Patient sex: M
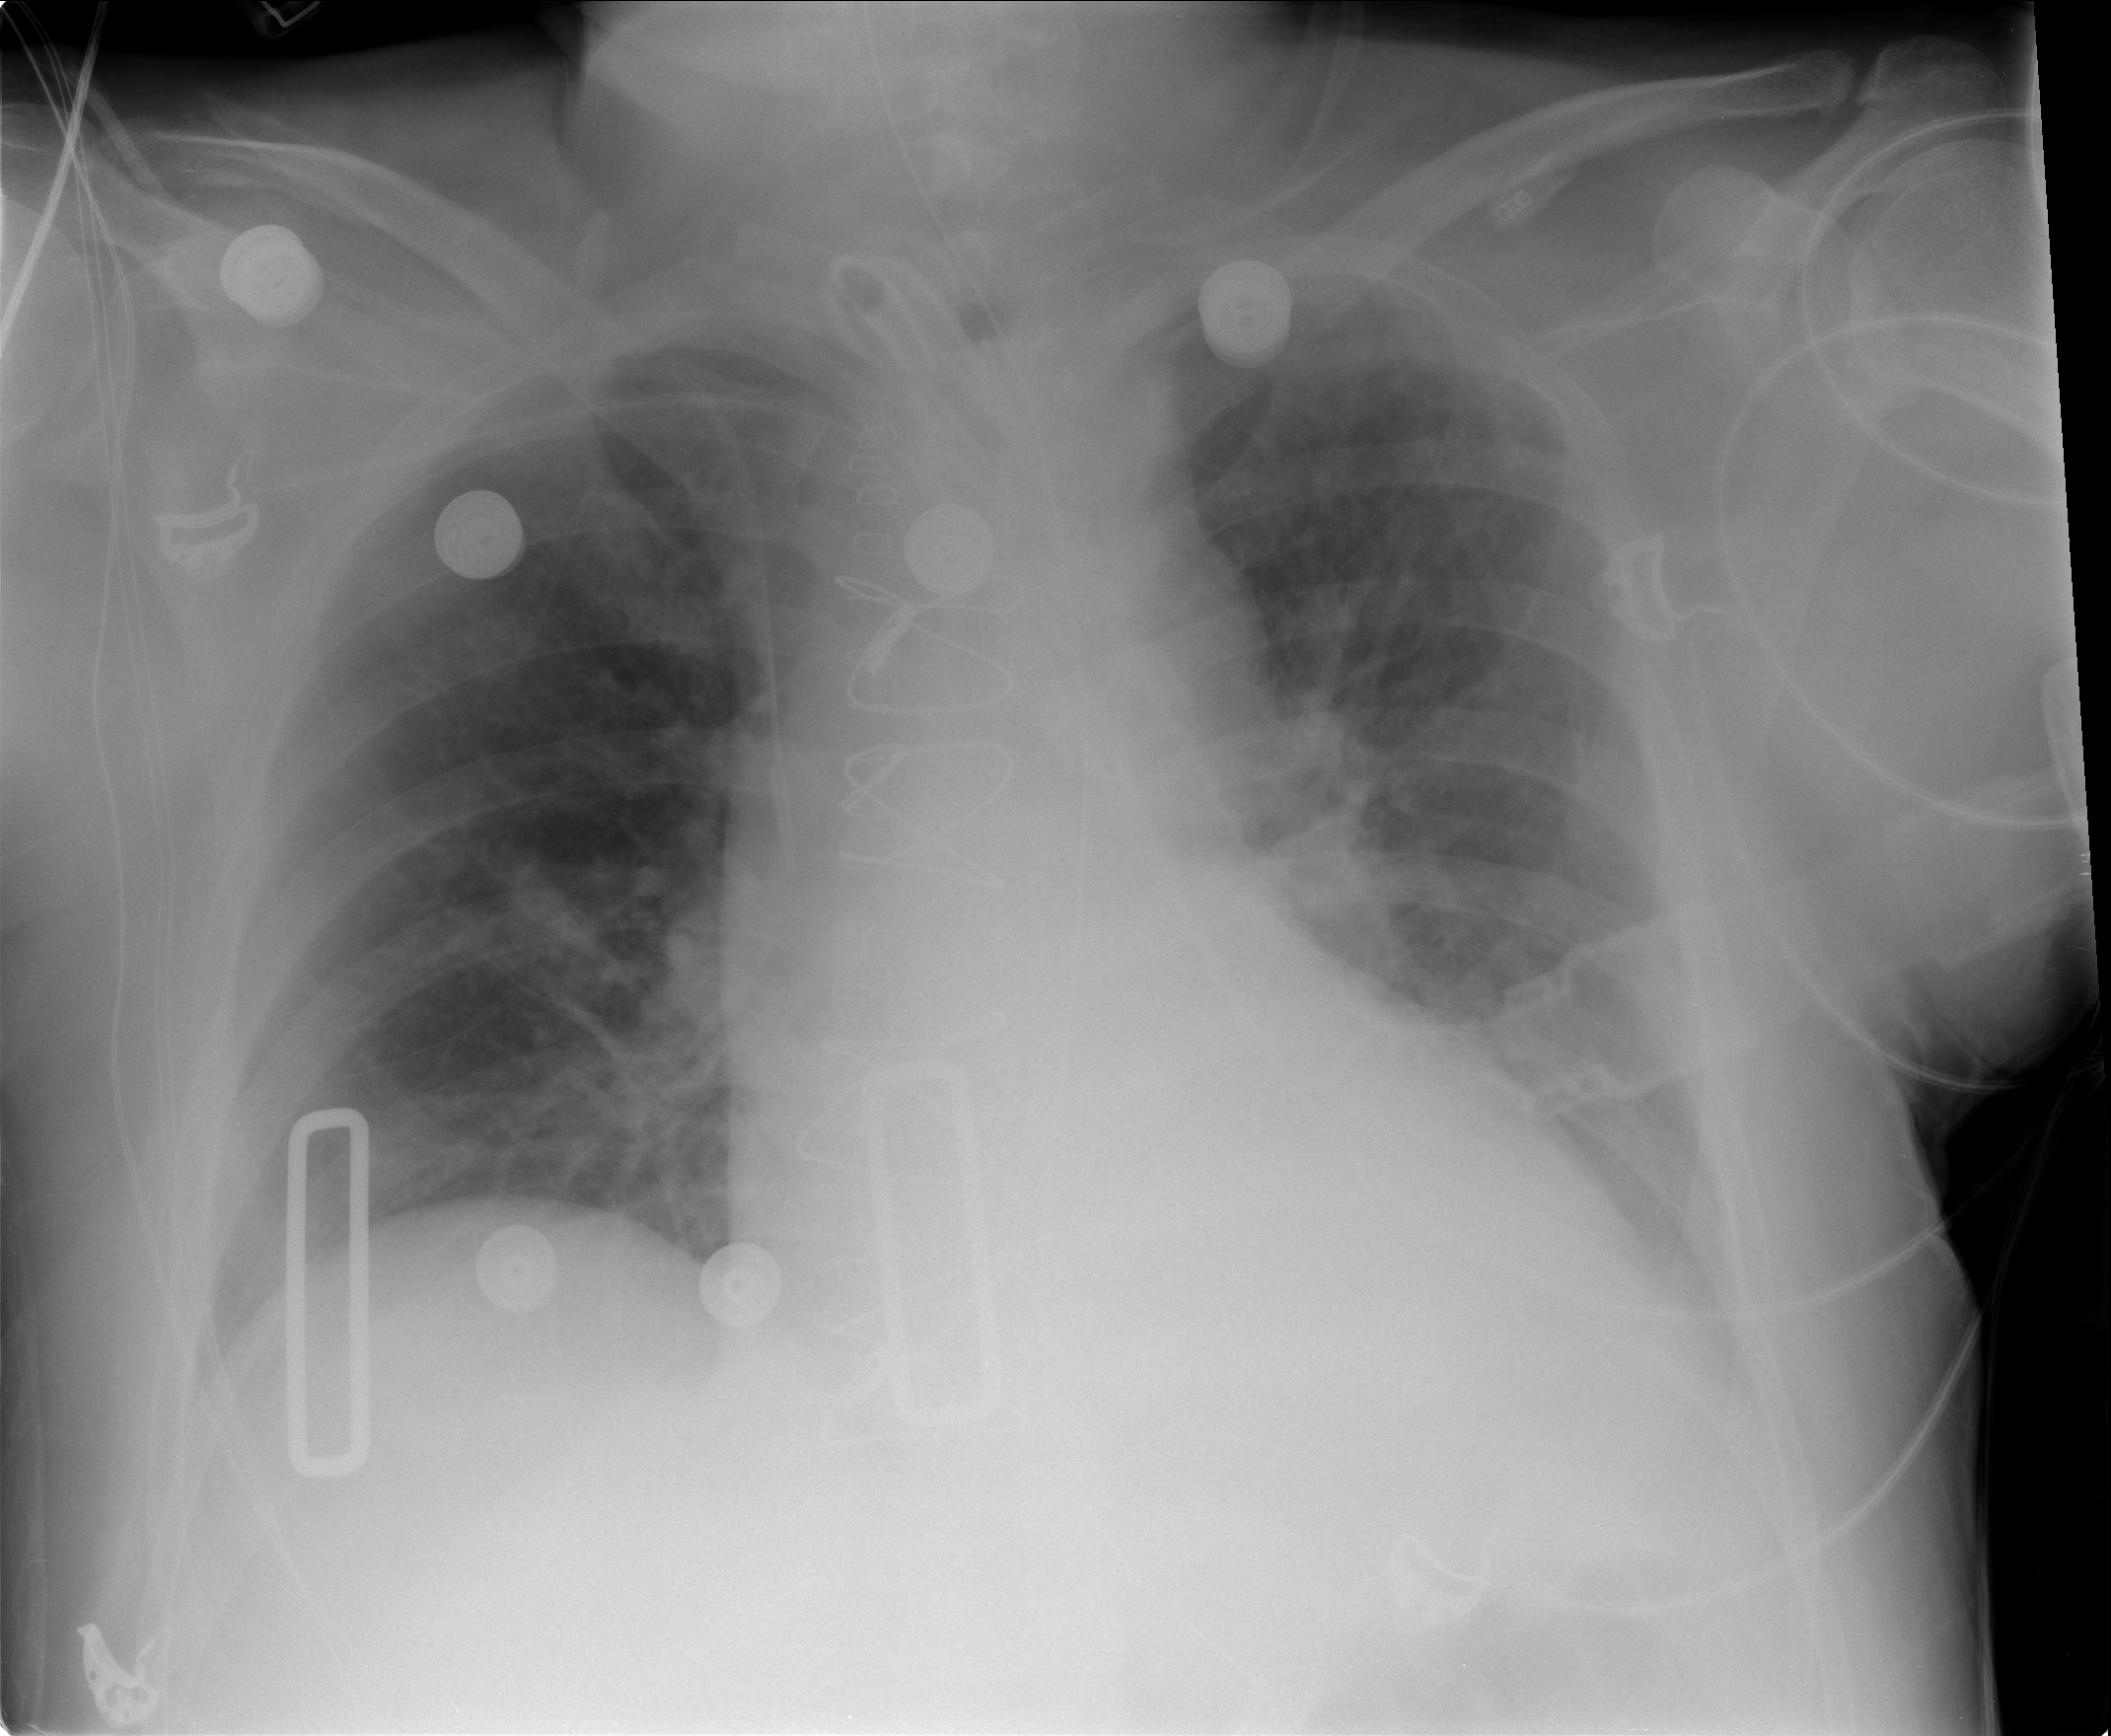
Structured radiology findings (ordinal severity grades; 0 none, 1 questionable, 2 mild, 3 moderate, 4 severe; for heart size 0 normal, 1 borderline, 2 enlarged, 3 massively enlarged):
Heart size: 2
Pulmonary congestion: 0
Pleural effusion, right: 0
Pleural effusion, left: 1
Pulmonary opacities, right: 1
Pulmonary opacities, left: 1
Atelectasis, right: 0
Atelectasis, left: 2